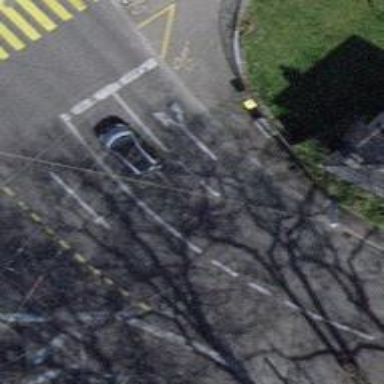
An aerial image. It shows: Tertiary road with asphalt surface and trolley wire infrastructure.